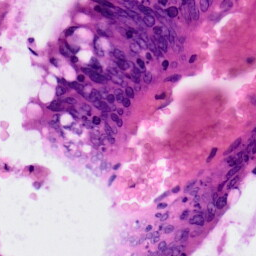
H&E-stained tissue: Colon